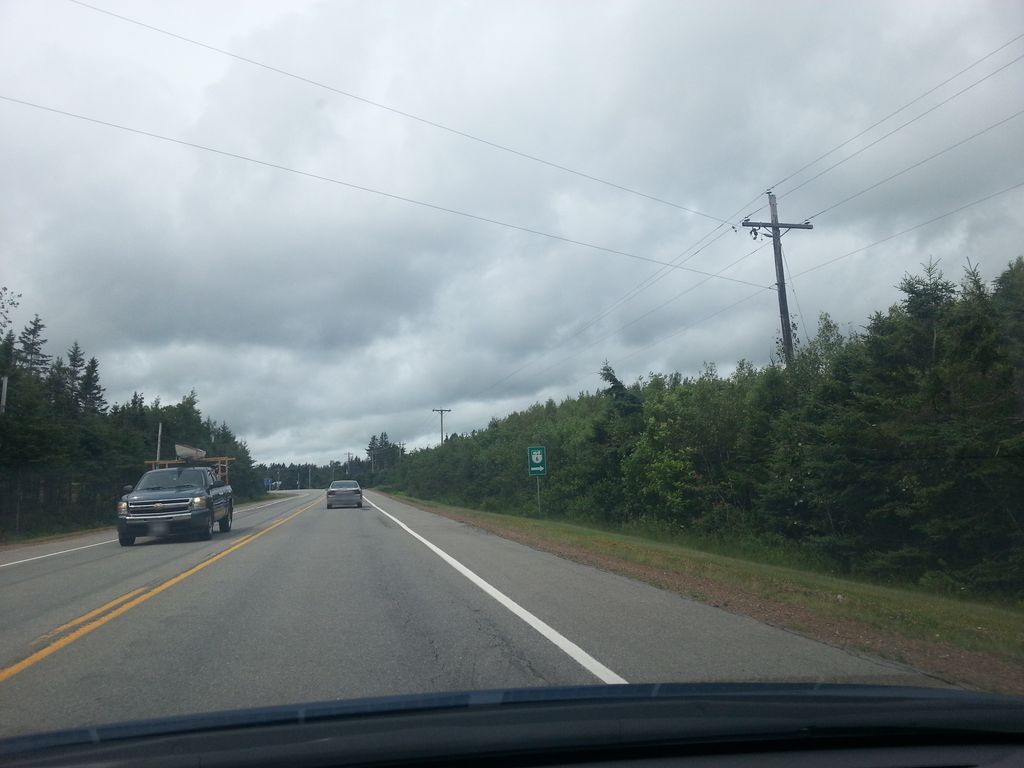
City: charlottetown